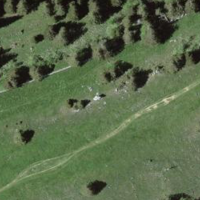
EUNIS habitat code: 23
Species observed at this site:
Traunsteinera globosa